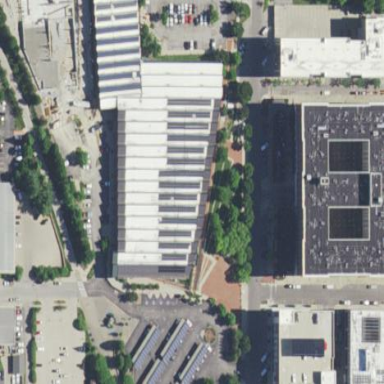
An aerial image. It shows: Building with white sawtooth-shaped roof.